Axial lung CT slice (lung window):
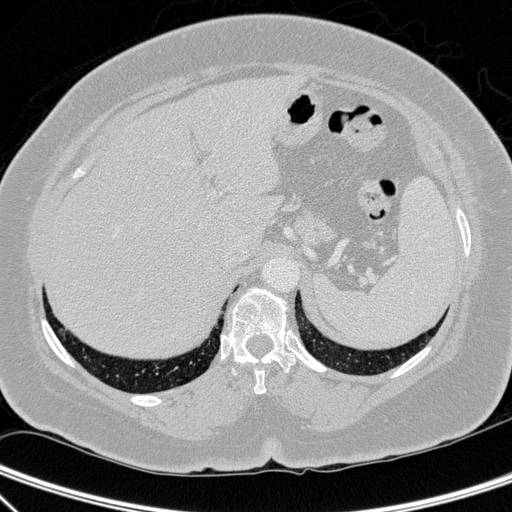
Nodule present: no